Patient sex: F
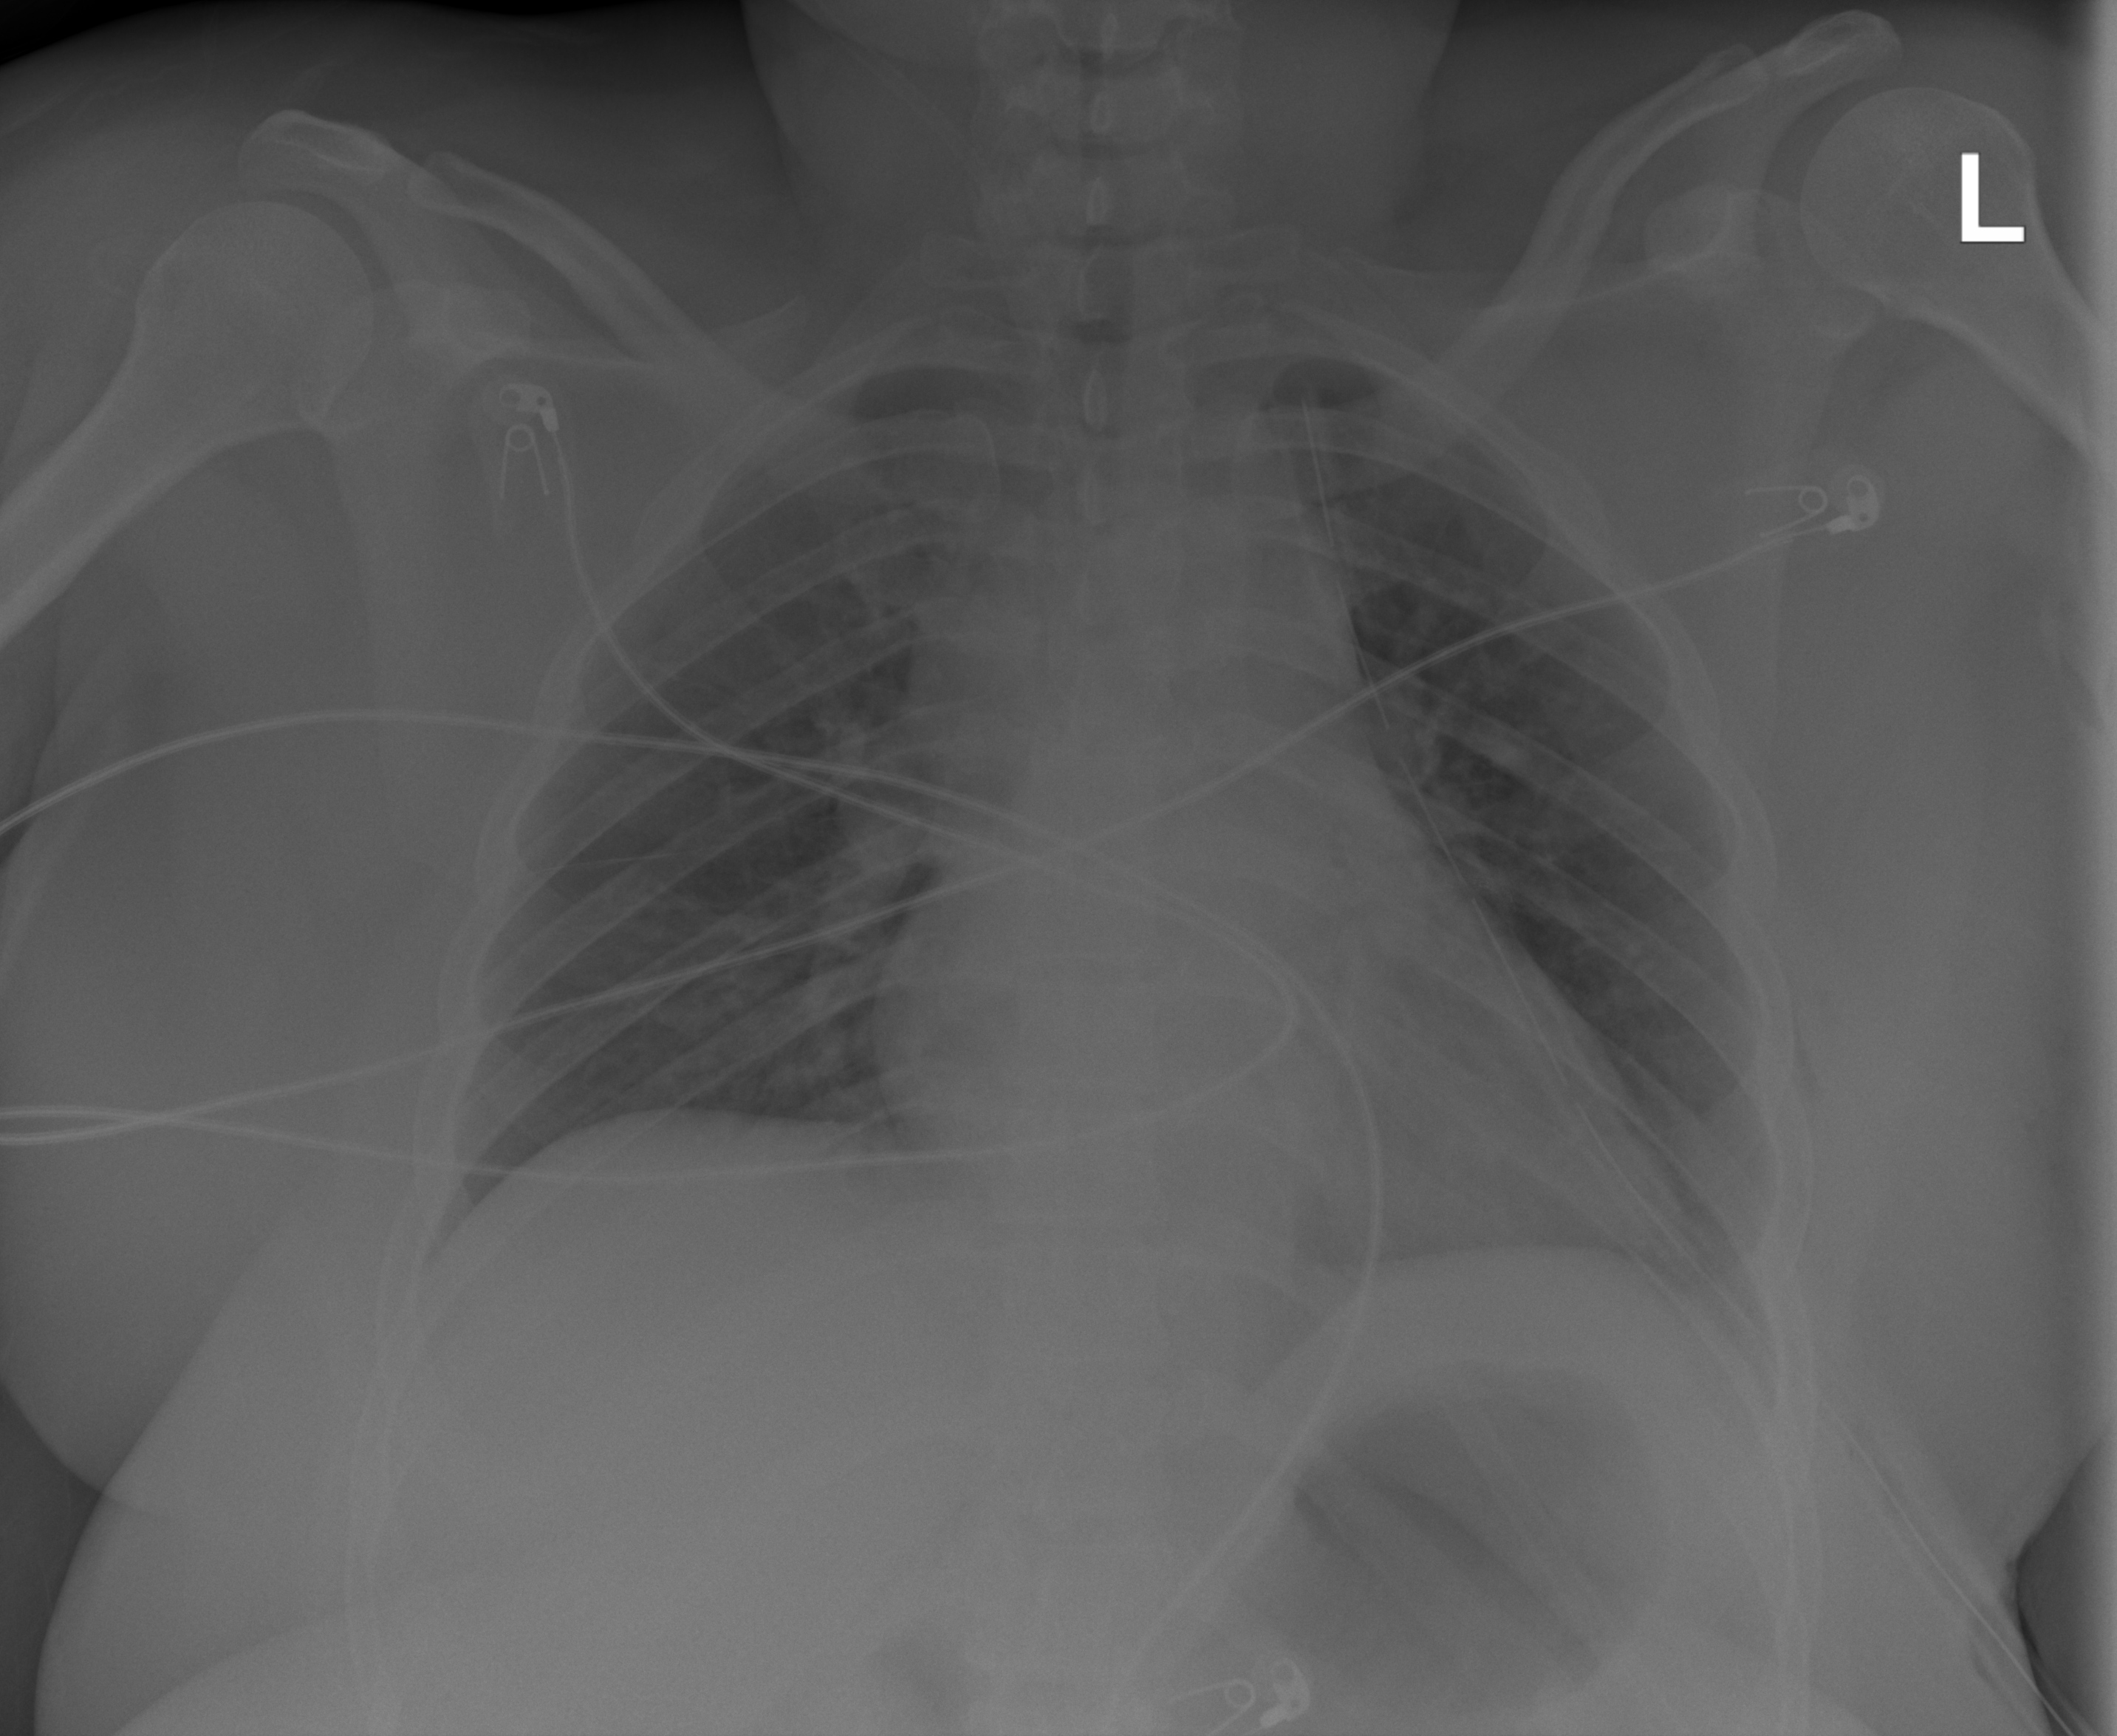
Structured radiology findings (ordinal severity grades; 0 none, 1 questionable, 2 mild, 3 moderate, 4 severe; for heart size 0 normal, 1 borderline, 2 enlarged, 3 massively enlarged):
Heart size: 2
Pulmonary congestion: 0
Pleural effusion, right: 0
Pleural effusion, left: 2
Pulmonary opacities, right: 0
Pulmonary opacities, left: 0
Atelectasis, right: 0
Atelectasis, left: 2